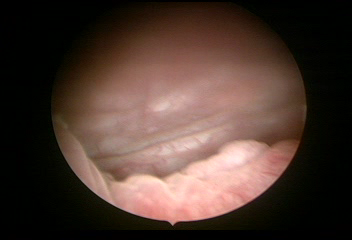
Modality: WLC
Class: Normal mucosa
Bladder cancer association: No